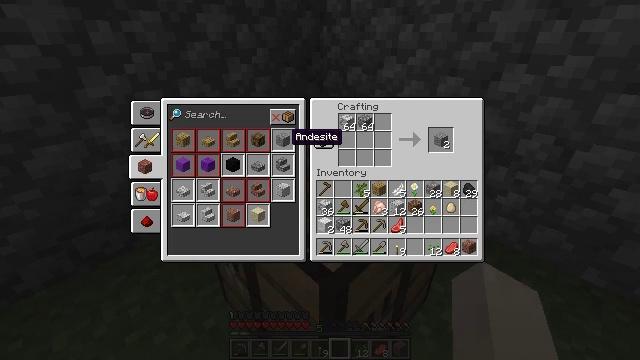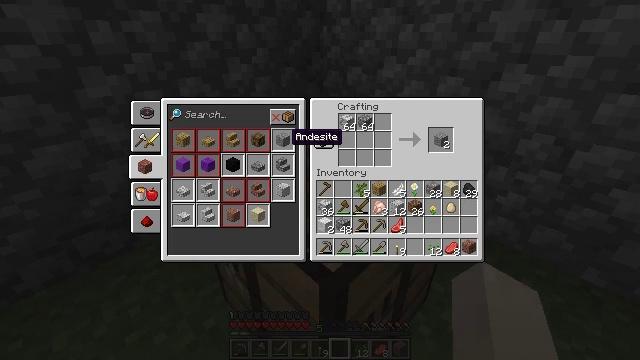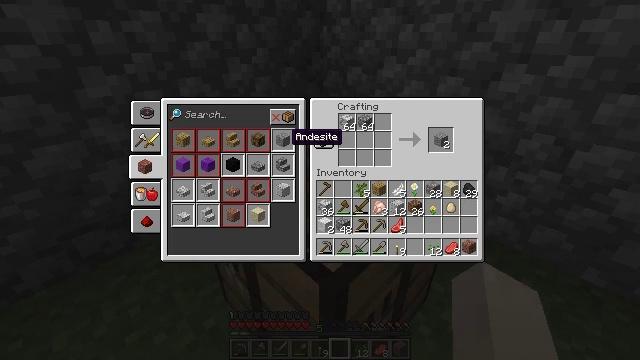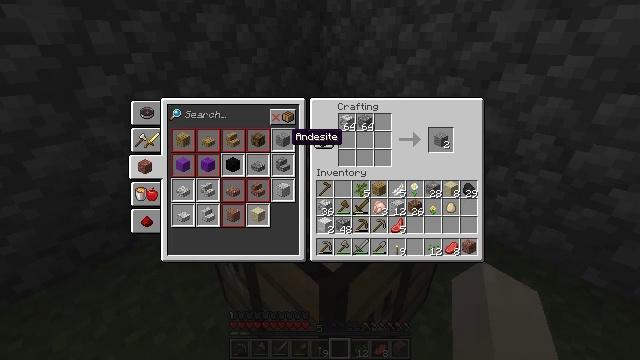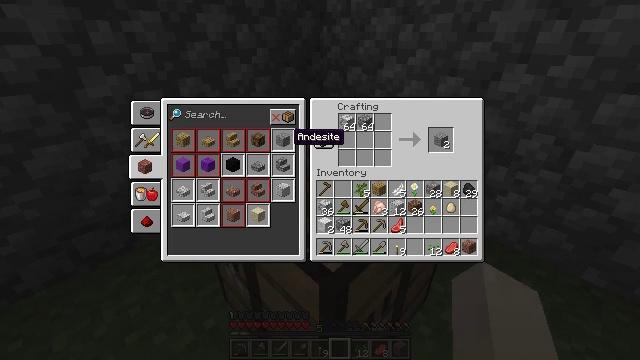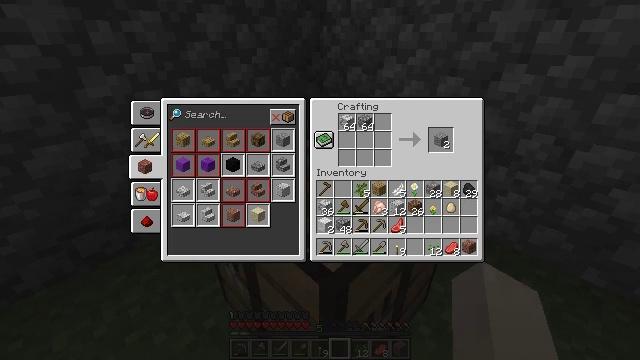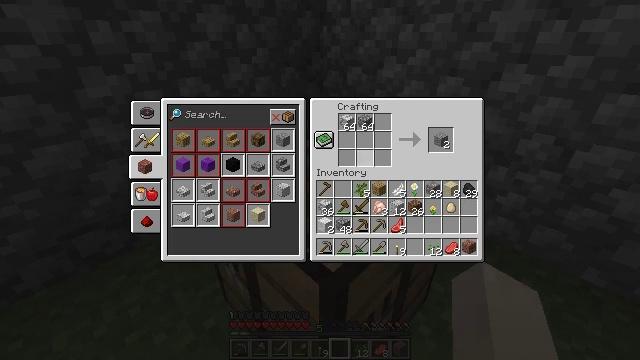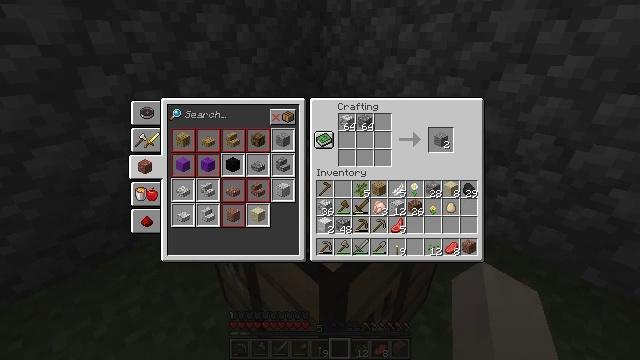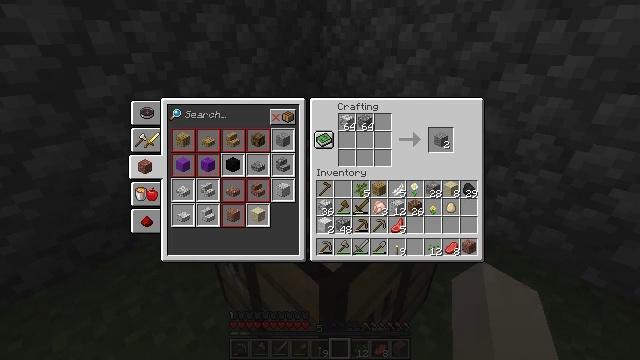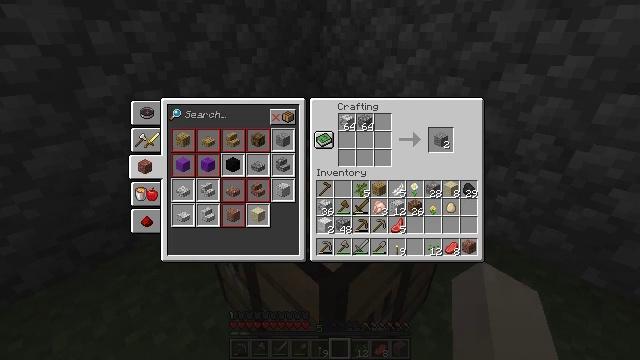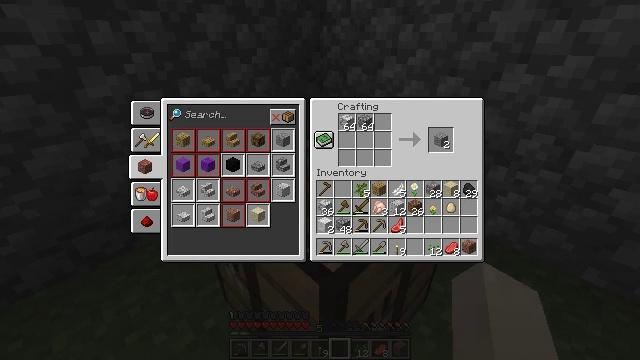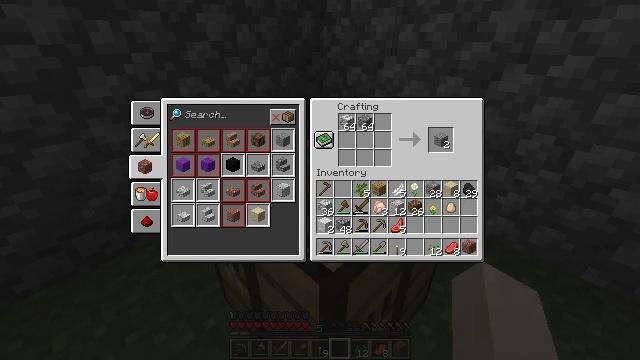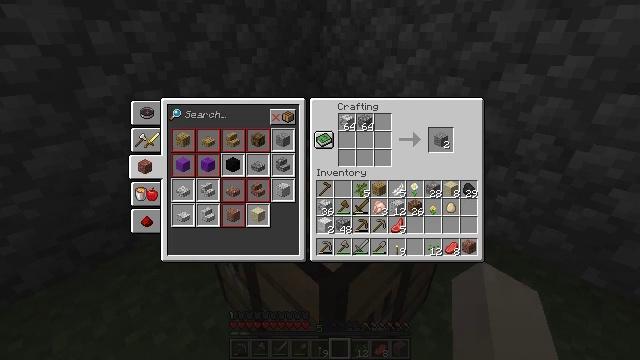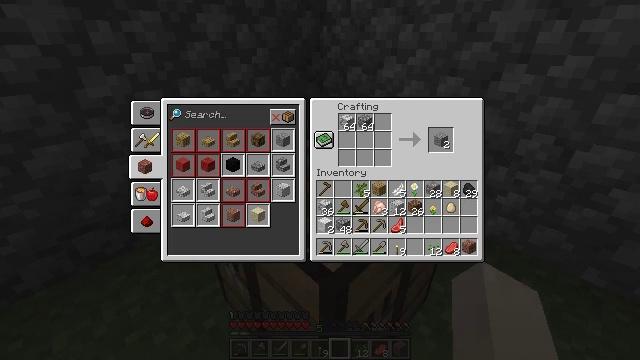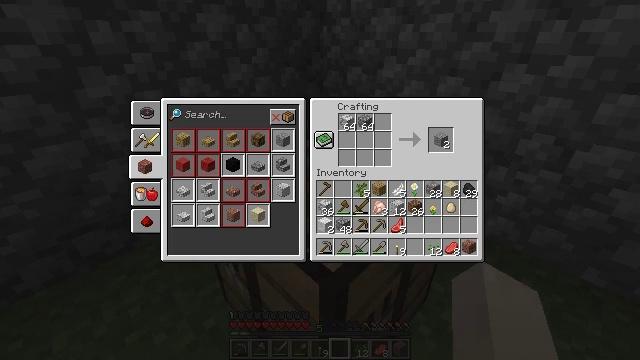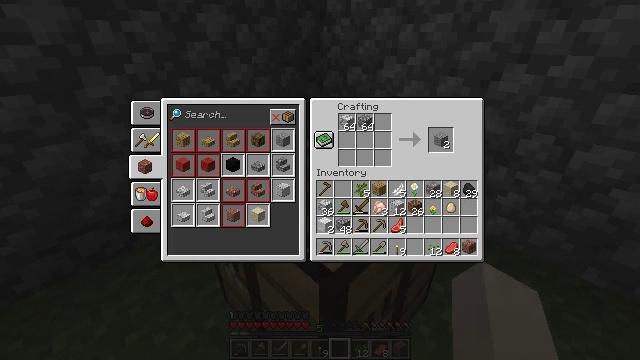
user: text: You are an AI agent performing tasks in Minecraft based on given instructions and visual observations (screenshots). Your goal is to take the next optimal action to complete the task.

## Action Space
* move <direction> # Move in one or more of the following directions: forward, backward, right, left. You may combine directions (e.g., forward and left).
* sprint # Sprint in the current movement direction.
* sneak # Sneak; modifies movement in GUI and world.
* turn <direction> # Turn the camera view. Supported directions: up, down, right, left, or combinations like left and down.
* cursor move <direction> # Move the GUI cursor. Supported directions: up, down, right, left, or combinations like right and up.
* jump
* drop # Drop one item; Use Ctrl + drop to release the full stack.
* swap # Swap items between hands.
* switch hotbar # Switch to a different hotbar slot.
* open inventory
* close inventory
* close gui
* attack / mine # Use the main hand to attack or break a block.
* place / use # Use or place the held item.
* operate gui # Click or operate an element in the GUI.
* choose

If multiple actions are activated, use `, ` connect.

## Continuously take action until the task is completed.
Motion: motion action
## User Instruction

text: Mix materials to get andesite.
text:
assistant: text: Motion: no_op
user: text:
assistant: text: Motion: no_op
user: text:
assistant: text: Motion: no_op
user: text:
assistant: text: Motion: no_op
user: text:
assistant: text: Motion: cursor move right
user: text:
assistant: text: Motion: cursor move right and down
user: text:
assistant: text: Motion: cursor move right
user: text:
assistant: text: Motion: cursor move right
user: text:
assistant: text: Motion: cursor move right
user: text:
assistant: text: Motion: no_op
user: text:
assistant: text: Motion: no_op
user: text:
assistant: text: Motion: no_op
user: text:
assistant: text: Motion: no_op
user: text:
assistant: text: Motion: no_op
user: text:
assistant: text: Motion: no_op
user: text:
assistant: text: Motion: no_op
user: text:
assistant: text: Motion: no_op
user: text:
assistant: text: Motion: no_op
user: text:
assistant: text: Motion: operate gui
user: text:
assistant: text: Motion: operate gui
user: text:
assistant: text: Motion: no_op
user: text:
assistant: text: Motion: operate gui
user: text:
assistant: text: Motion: operate gui
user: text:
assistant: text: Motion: operate gui
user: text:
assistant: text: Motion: no_op
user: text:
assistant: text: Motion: operate gui
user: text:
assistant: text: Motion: operate gui
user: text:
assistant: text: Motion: no_op
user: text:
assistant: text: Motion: operate gui
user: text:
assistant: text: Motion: operate gui